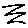
Label: zigzag